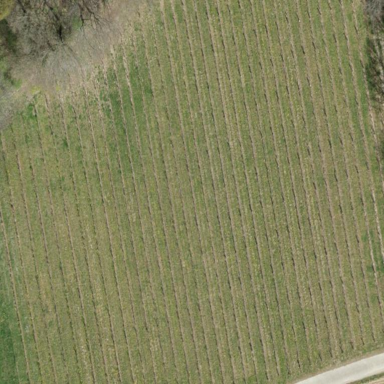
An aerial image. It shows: Vineyard.